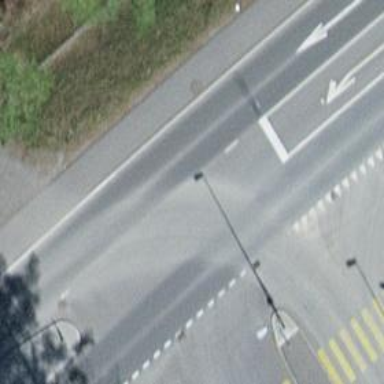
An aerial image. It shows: Primary road with asphalt surface.